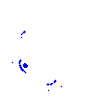
Particle: pion